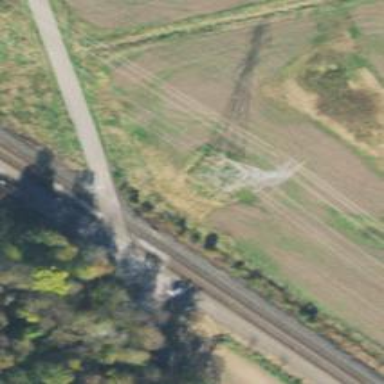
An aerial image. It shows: Lattice structure tower.